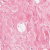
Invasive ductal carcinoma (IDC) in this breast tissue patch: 0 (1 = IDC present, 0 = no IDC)